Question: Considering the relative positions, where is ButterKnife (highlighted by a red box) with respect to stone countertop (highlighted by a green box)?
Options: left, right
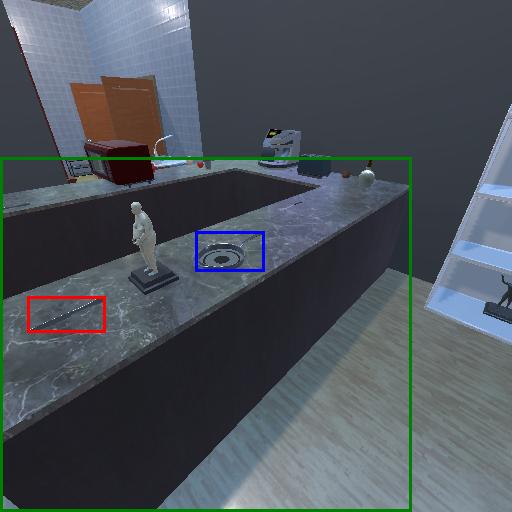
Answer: left